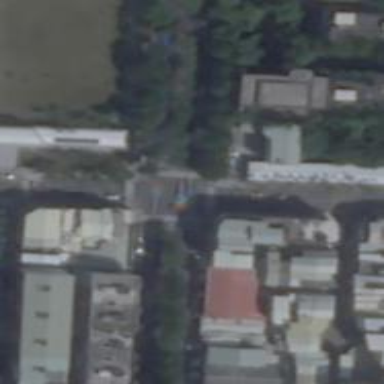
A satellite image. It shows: Marked crossing on the road.